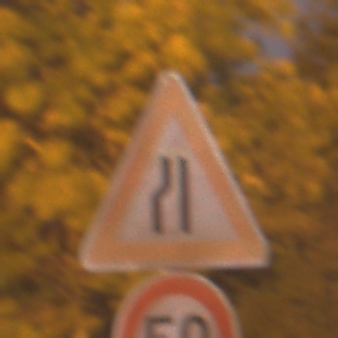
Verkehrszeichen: EinseitigVerengteFahrbahnLinks
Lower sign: Geschwindigkeit50
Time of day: Night
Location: Outdoor (Suburban)
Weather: PartlyCloudy
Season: NotSpecified
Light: Artificial